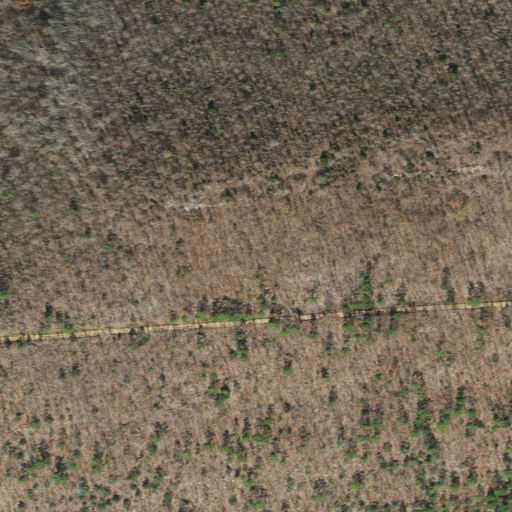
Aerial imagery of mountain in Arkansas named Hickory Knob containing deciduous forest, open development, and mixed forest